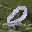
Label: 0